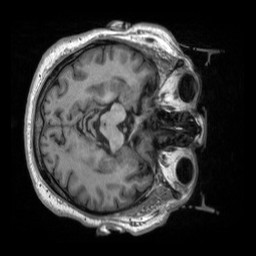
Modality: T1w
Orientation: axial
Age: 60
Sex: male
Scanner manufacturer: siemens
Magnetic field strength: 3 T
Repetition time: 2.53 s
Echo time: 0.00219 s